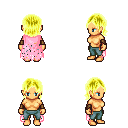
a pixel art fantasy rpg character, female body template, human, tanned skin, pink tattered cape, teal pants, gold long bangs hairstyle, cloth bracers, four views (front, back, left, right), 2x2 character sprite sheet, small pixel art, hard edges, no anti-aliasing